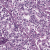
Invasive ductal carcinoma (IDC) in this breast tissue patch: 1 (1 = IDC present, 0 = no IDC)